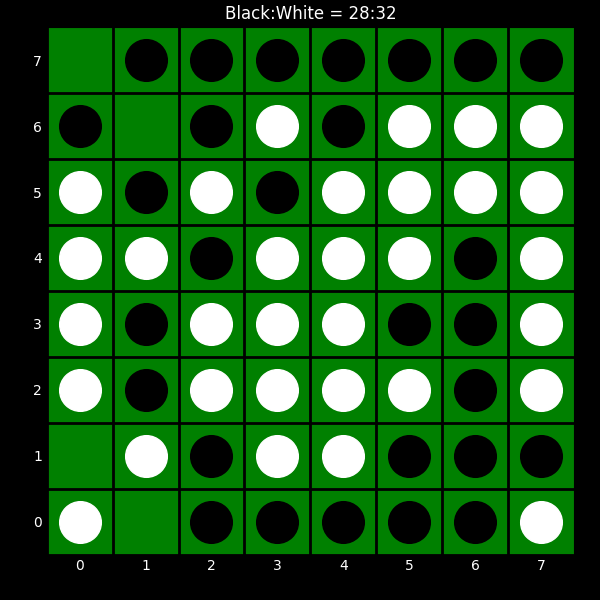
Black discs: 28
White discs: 32